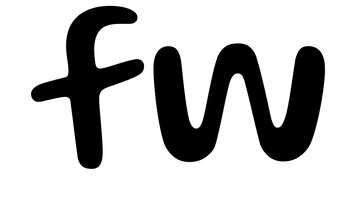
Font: Gluten_Regular